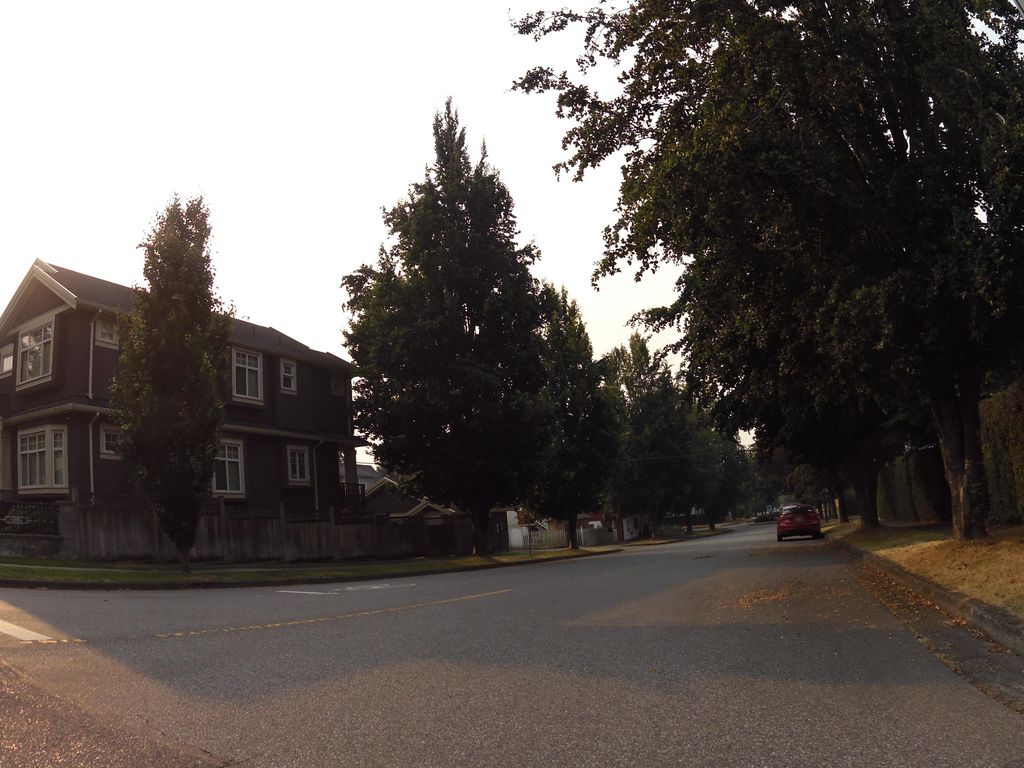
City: vancouver